【题型】解答题　【知识点】平面几何　【难度】medium
在平行四边形$ABCD$中，点$E$是$AD$的中点，$BE$、$AC$相交于点$F$。

(1) 设$\overrightarrow{AB} = \vec{a}$，$\overrightarrow{AD} = \vec{b}$，试用$\vec{a}$、$\vec{b}$表示$\overrightarrow{EF}$；

(2) 先化简，再求作：$\left(2\vec{a} + \vec{b}\right) - \frac{3}{2}\left(2\vec{a} + \vec{b}\right)$（直接作在图中）。
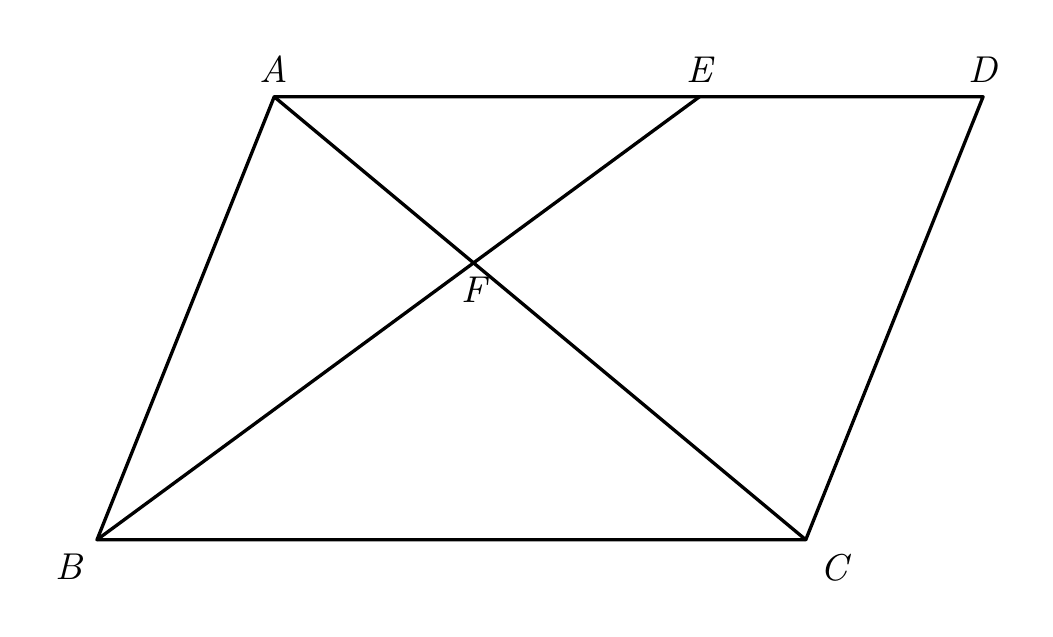
【解答】
【答案】(1) $\frac{1}{3}\vec{a} - \frac{1}{6}\vec{b}$；(2) $-\vec{a} - \frac{1}{2}\vec{b}$，见详解

【分析】本题主要考查平行四边形的性质、平行线分线段成比例定理和平面向量。
(1) 根据题意得$AD \parallel BC$和$BC = AD$，进一步得到$\frac{AE}{BC} = \frac{EF}{FB}$，则$\overrightarrow{EF} = \frac{1}{3}\left(\frac{1}{2}\overrightarrow{DA} + \overrightarrow{AB}\right)$，代入向量即可。
(2) 化解得$-\vec{a} - \frac{1}{2}\vec{b}$，将对应线段代入得到$-\left(\overrightarrow{AB} + \overrightarrow{AE}\right)$，过点$E$作$EG \parallel AB$，则$\overrightarrow{AE} = \overrightarrow{BG}$，$-\vec{a} - \frac{1}{2}\vec{b} = \overrightarrow{GA}$，连接$GA$即可。

【详解】(1) 解：$\because$ 四边形$ABCD$为平行四边形，
$\therefore AD \parallel BC$，$BC = AD$，

$\therefore \triangle AFE \backsim \triangle CFB$，
则$\frac{AE}{BC} = \frac{EF}{FB}$，

$\because$ 点$E$是$AD$的中点，
$\therefore AE = \frac{1}{2}AD$，

则$EF = \frac{1}{2}FB$，
$\therefore \overrightarrow{EF} = \frac{1}{2}\overrightarrow{FB} = \frac{1}{3}\overrightarrow{EB} = \frac{1}{3}\left(\overrightarrow{EA} + \overrightarrow{AB}\right) = \frac{1}{3}\left(\frac{1}{2}\overrightarrow{DA} + \overrightarrow{AB}\right)$，

$\because \overrightarrow{AB} = \vec{a}$，$\overrightarrow{AD} = \vec{b}$，
$\therefore \overrightarrow{EF} = \frac{1}{3}\left(-\frac{1}{2}\vec{b} + \vec{a}\right) = \frac{1}{3}\vec{a} - \frac{1}{6}\vec{b}$。

(2) $(2\vec{a} + \vec{b}) - \frac{3}{2}(2\vec{a} + \vec{b}) = 2\vec{a} + \vec{b} - 3\vec{a} - \frac{3}{2}\vec{b} = -\vec{a} - \frac{1}{2}\vec{b}$，

$\because \overrightarrow{AB} = \vec{a}$，$\overrightarrow{AD} = \vec{b}$，
$\therefore -\vec{a} - \frac{1}{2}\vec{b} = -\overrightarrow{AB} - \frac{1}{2}\overrightarrow{AD} = -\overrightarrow{AB} - \overrightarrow{AE} = -\left(\overrightarrow{AB} + \overrightarrow{AE}\right)$，

过点$E$作$EG \parallel AB$，则$\overrightarrow{AE} = \overrightarrow{BG}$，
$\therefore -\vec{a} - \frac{1}{2}\vec{b} = -\left(\overrightarrow{AB} + \overrightarrow{AE}\right) = -\left(\overrightarrow{AB} + \overrightarrow{BG}\right) = -\overrightarrow{AG} = \overrightarrow{GA}$，如图，$\overrightarrow{GA}$即为所求。

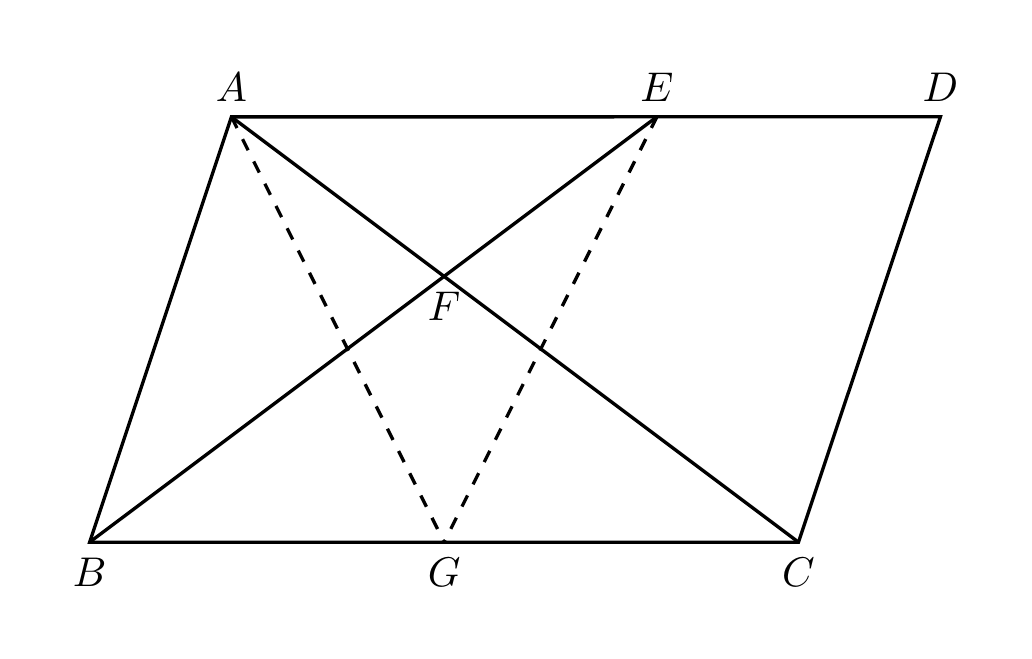